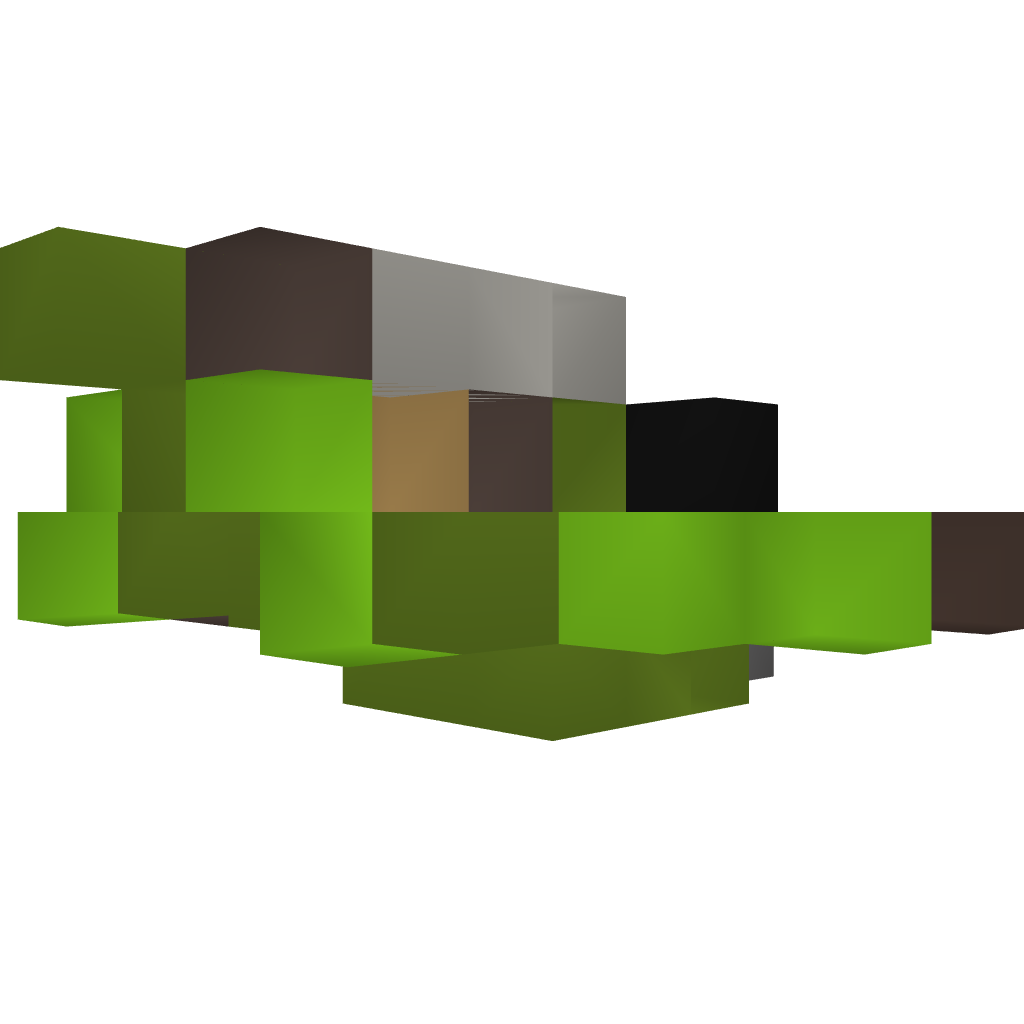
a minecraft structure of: Fighter Kn-161 A